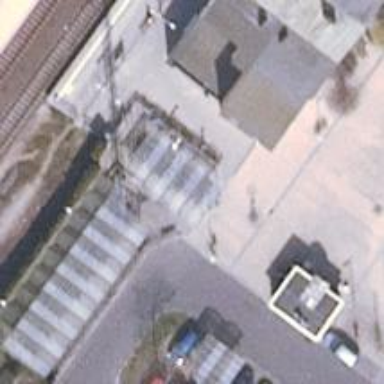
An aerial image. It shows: Bicycle parking area with stands available.